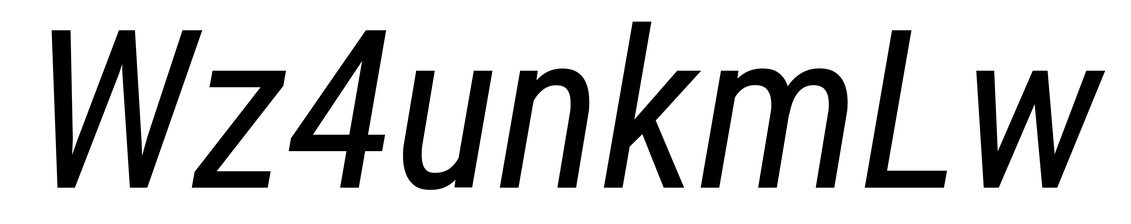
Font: Roboto-Italic_Condensed_Italic